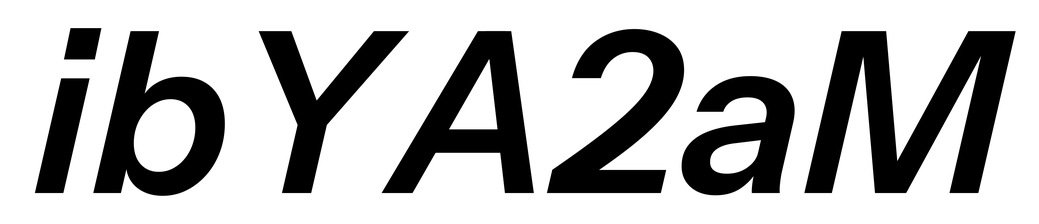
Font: InstrumentSans-Italic_SemiBold_Italic